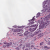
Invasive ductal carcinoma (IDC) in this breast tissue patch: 1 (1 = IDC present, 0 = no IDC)